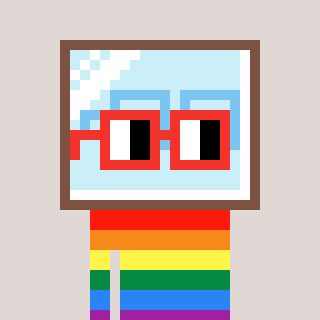
a pixel art character with square red glasses, a mirror-shaped head and a orange-colored body on a warm background